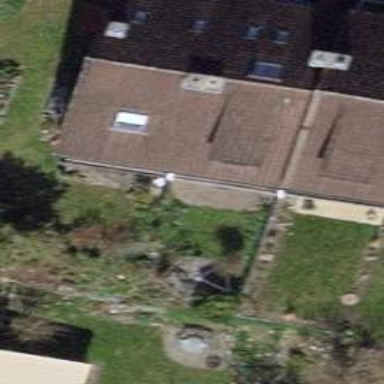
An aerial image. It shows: Terrace building with gabled roof.